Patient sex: M
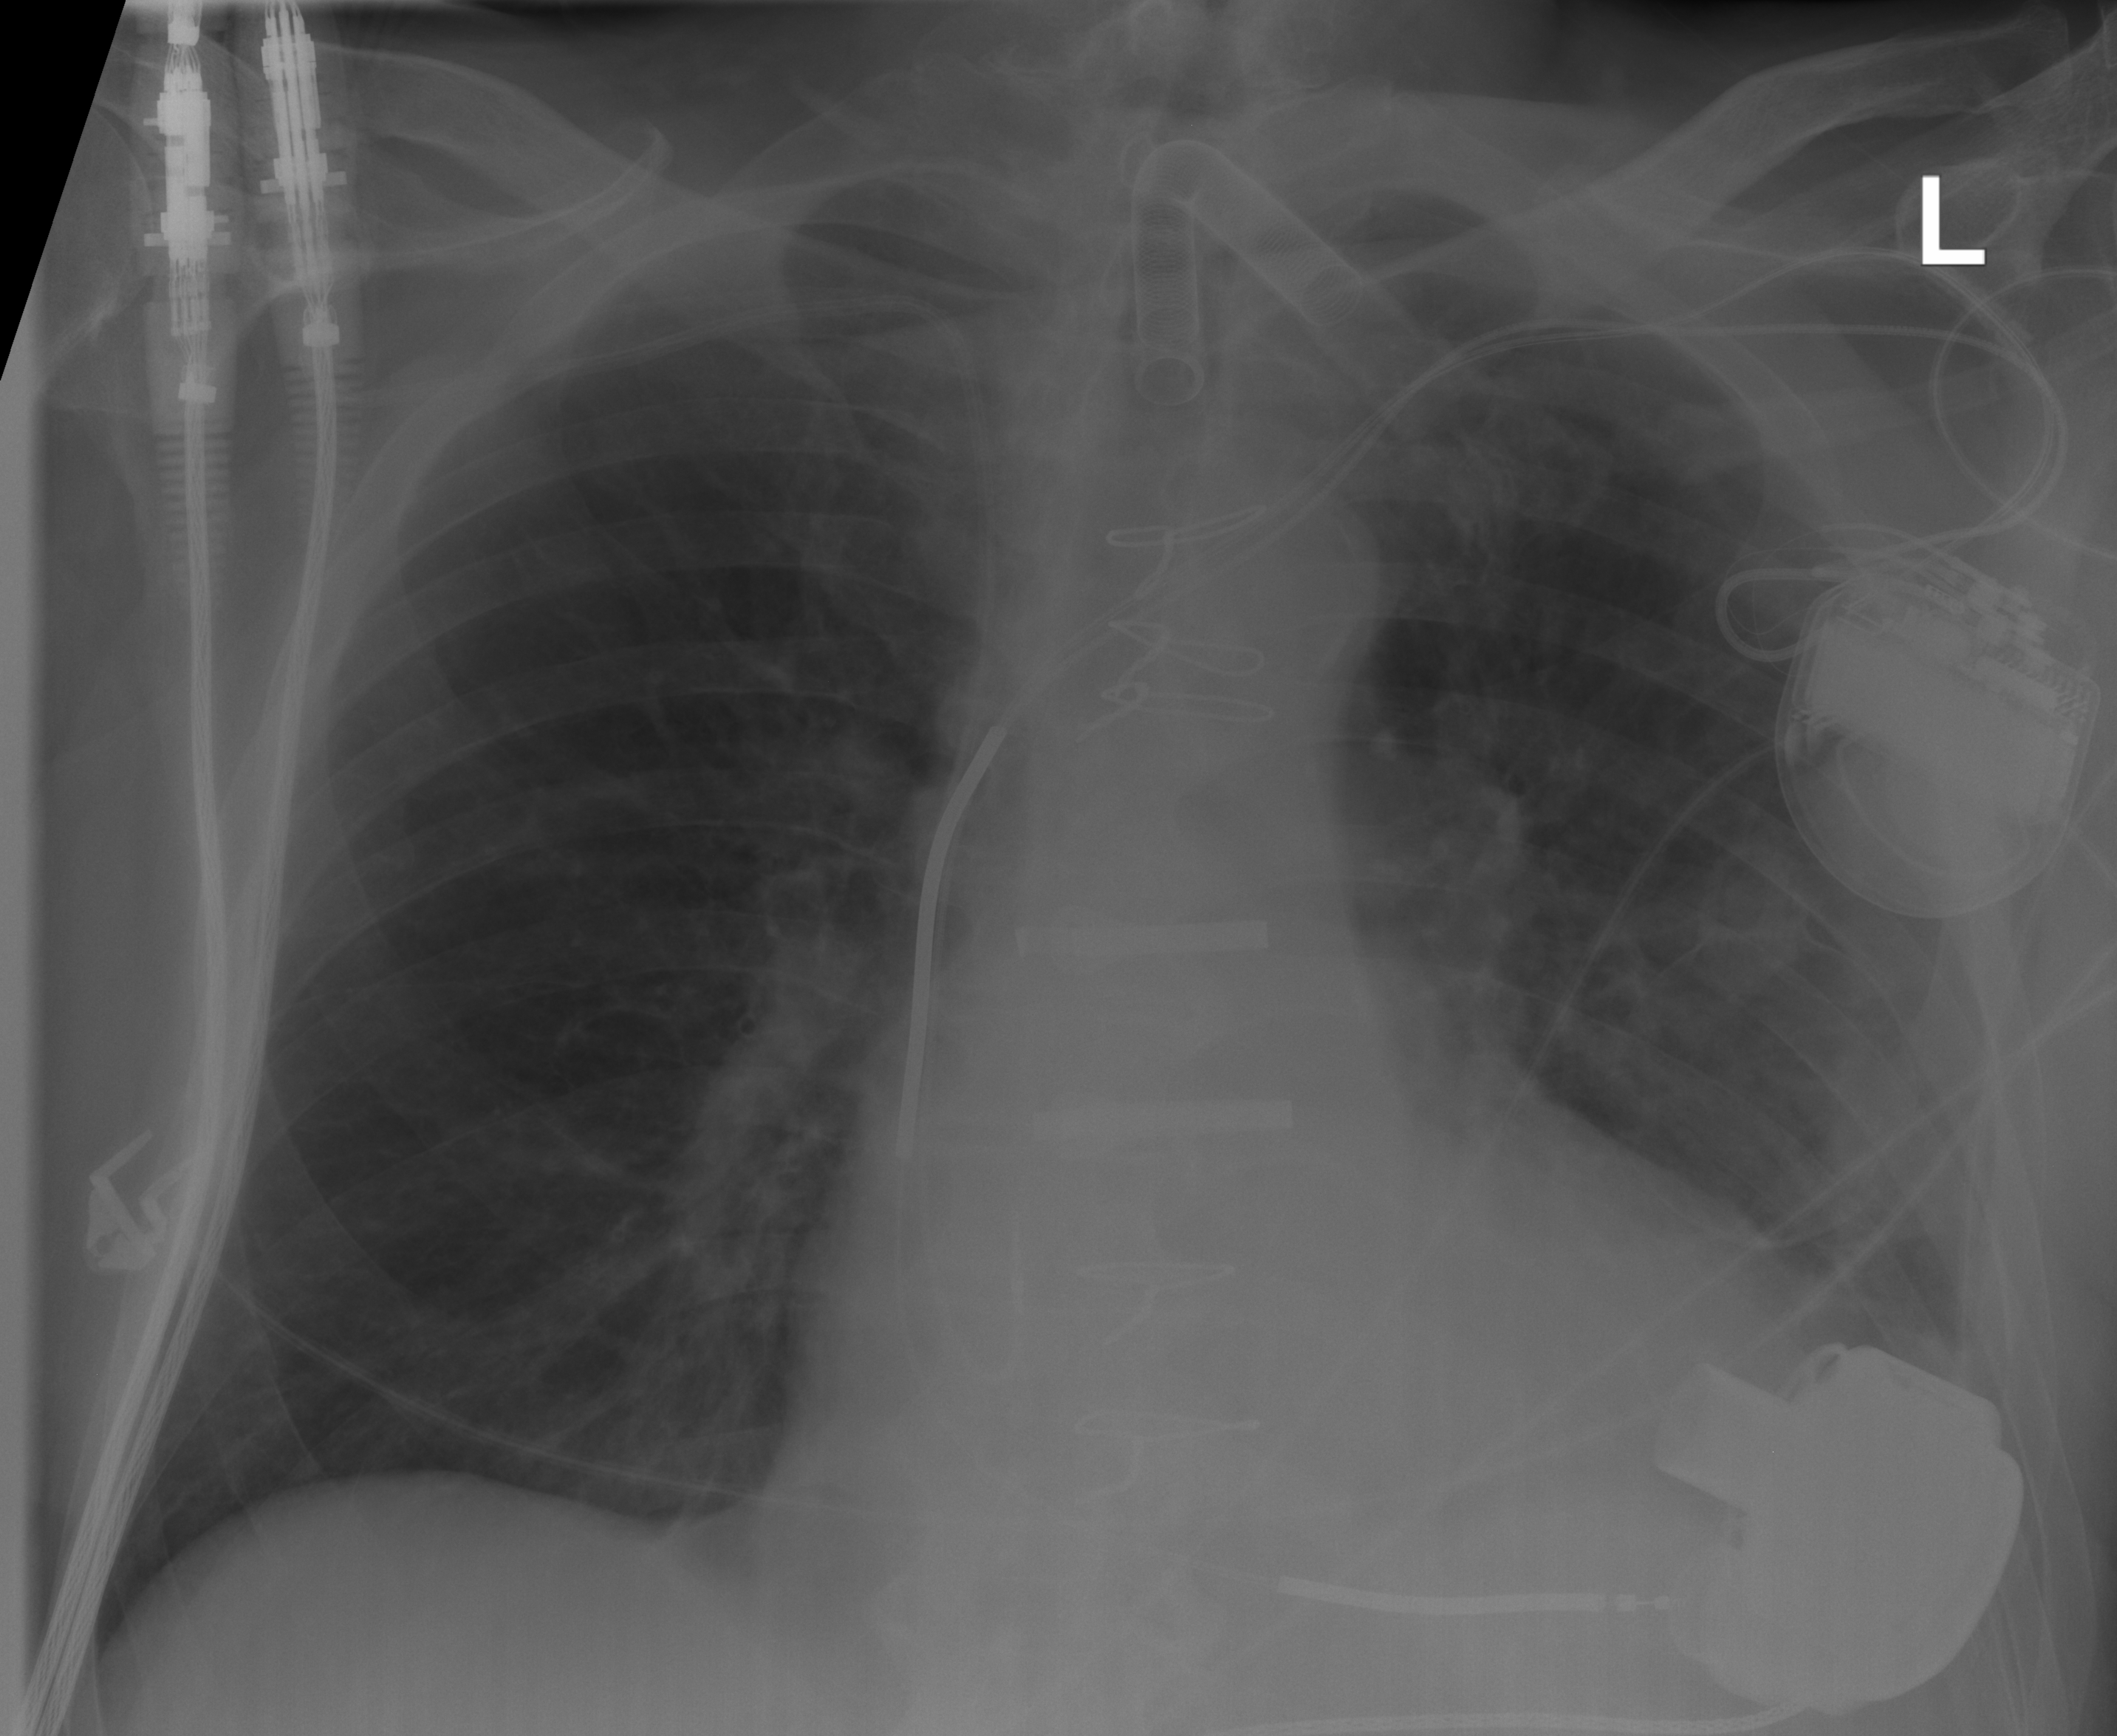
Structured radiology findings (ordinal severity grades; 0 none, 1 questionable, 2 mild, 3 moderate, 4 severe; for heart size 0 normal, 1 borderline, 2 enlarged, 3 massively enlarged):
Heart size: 2
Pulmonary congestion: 0
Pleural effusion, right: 0
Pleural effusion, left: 1
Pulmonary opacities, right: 0
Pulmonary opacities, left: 0
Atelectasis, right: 0
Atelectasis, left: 2